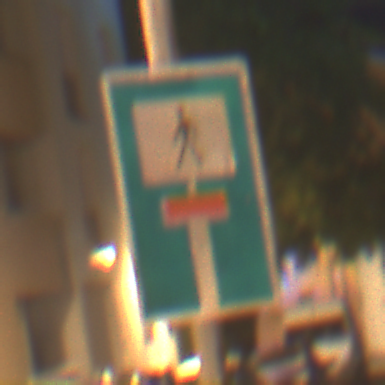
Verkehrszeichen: SackgasseFussgaengerDurchlaessig
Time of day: Night
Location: Outdoor (Urban)
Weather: Clear
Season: NotSpecified
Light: Artificial